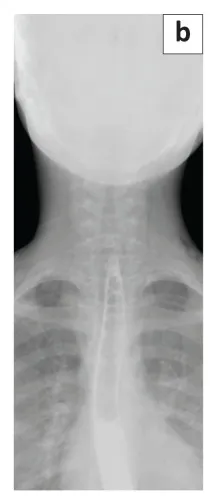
(a, b and c) Contrast swallow of the cervical and thoracic oesophagus excluded oesophageal perforation.
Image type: radiology (x_ray)